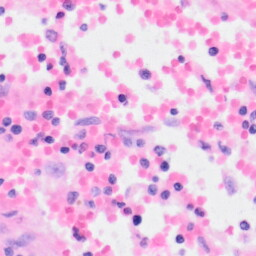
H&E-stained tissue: Kidney